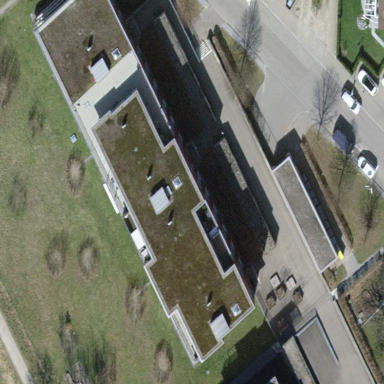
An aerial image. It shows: Apartment building with flat roof.